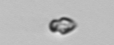
Label: Heterocapsa_rotundata